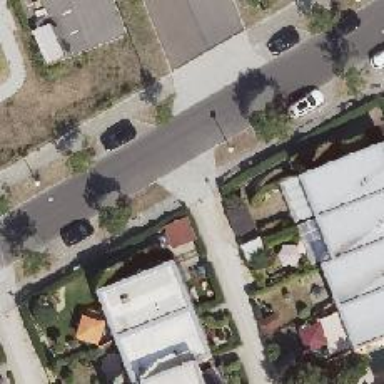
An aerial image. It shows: Paved footway.